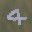
Label: 4